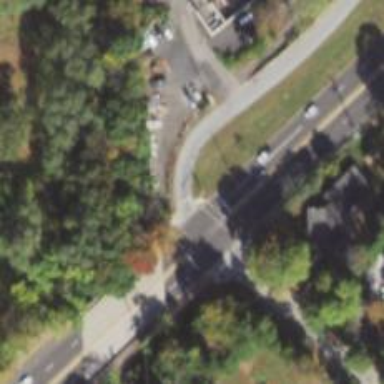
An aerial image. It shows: Marked crossing on footway.